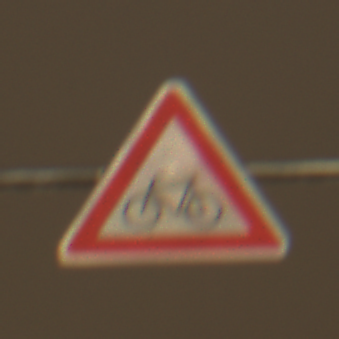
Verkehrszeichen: RadverkehrRechts
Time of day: Night
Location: Outdoor (Urban)
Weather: Overcast
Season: NotSpecified
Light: Artificial